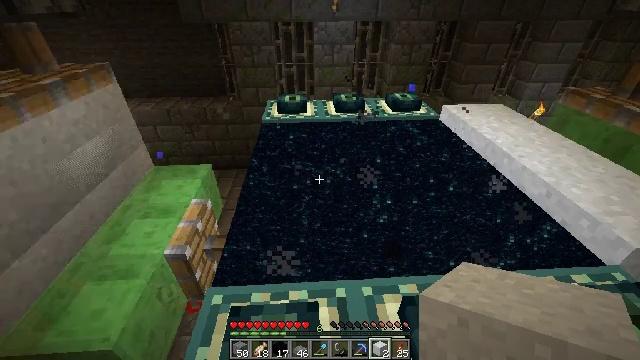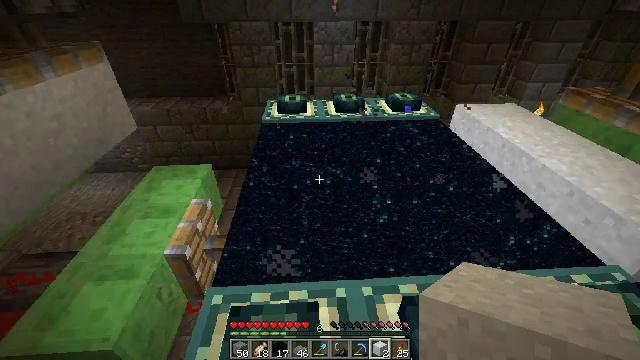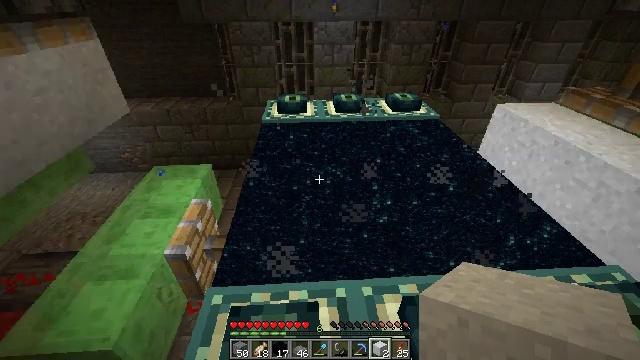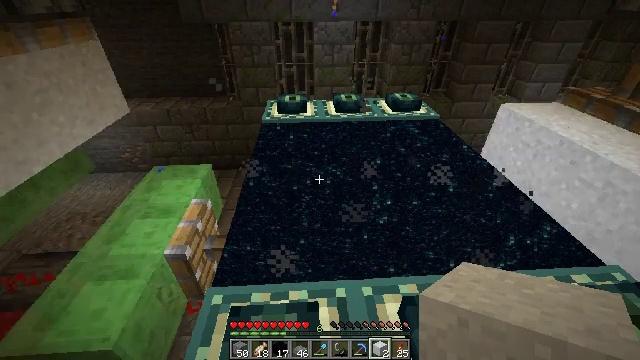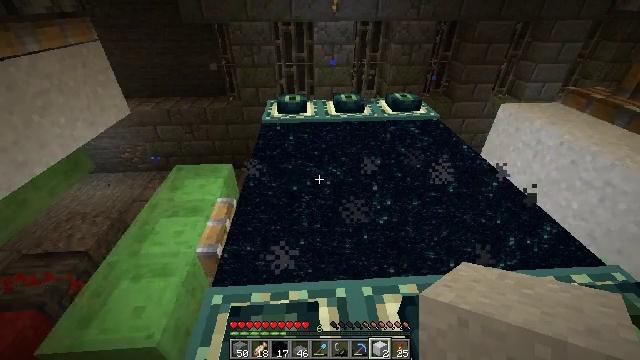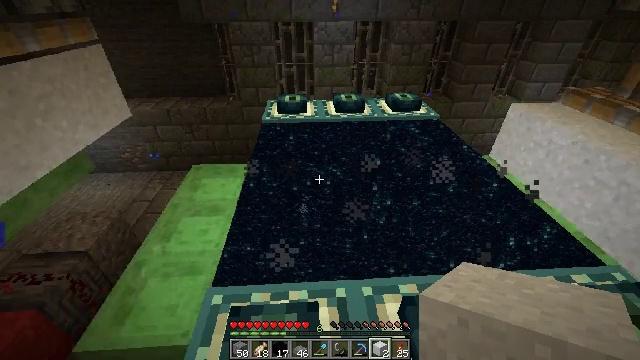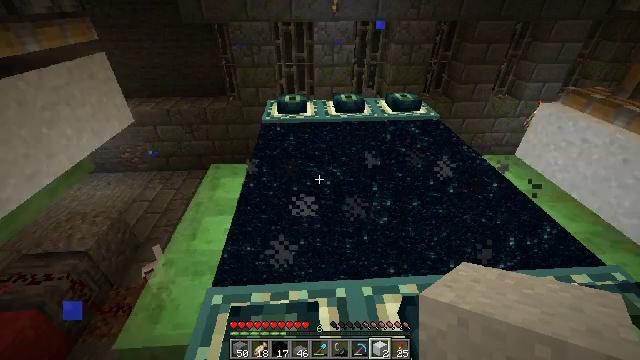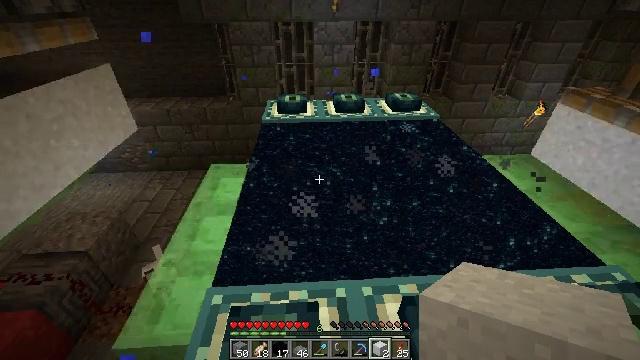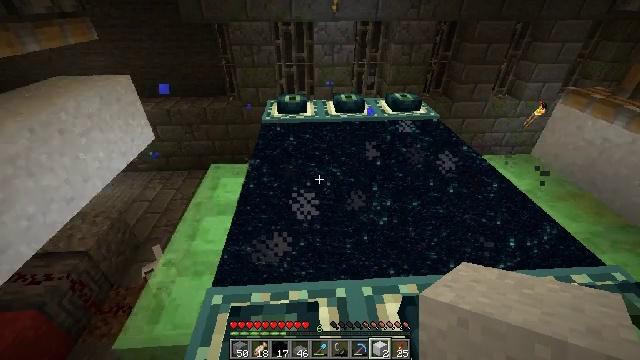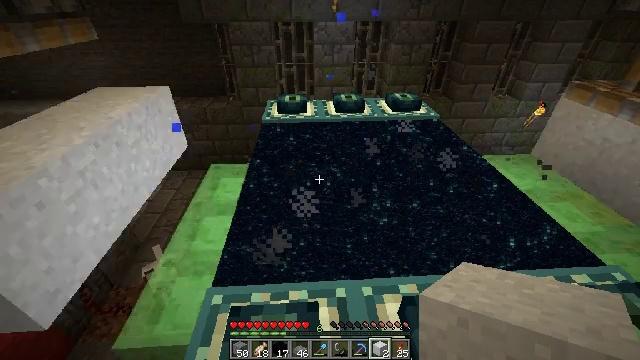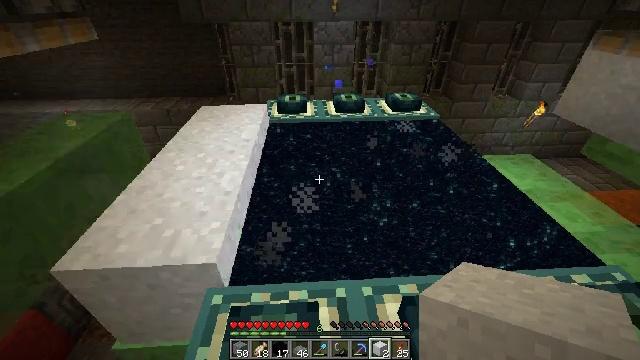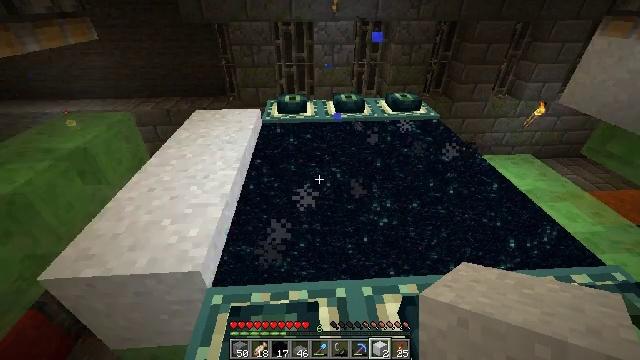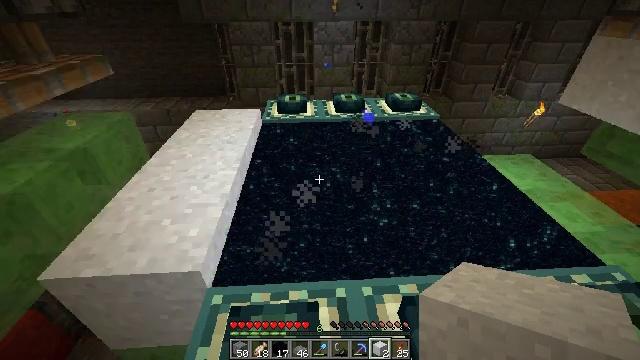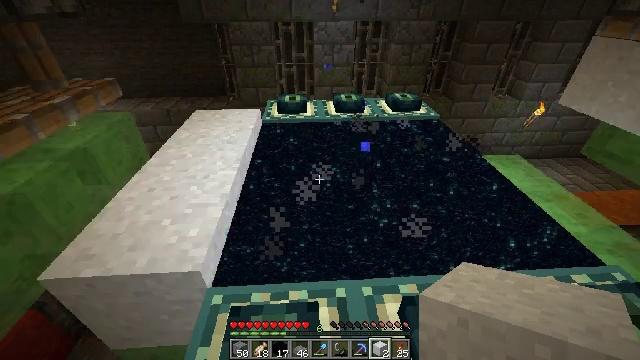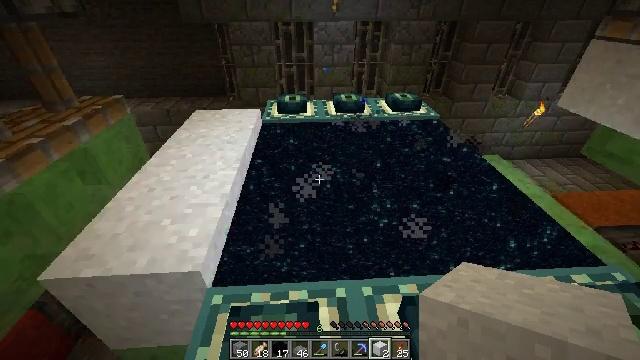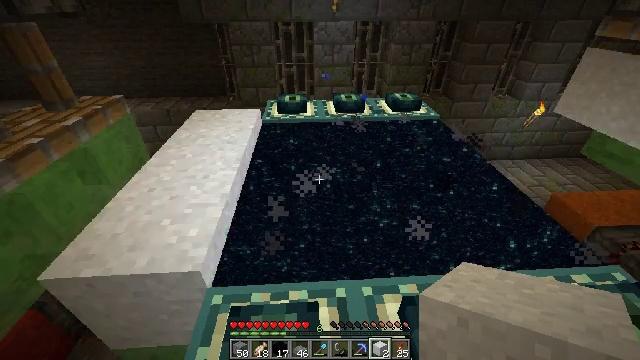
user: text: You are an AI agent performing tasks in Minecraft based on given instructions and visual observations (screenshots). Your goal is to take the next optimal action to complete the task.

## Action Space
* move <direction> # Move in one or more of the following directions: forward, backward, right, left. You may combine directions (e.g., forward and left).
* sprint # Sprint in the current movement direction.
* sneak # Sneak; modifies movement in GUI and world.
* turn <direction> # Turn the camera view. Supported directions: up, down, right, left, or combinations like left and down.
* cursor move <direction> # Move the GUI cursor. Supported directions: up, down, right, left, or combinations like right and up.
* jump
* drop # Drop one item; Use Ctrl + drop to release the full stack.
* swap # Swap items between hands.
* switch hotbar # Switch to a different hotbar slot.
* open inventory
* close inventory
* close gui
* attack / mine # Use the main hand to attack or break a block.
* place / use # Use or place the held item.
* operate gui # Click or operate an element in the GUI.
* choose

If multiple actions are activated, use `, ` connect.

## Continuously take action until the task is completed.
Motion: motion action
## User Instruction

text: Attack the white concrete powder to mine it.
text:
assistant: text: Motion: no_op
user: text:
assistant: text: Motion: no_op
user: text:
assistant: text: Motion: no_op
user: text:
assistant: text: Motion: no_op
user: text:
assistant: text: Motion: no_op
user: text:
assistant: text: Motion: no_op
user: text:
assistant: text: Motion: no_op
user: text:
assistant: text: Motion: no_op
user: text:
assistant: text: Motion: no_op
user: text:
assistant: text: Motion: no_op
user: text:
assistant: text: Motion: no_op
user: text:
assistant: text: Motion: no_op
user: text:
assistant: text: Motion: no_op
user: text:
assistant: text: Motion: no_op
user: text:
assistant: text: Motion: no_op
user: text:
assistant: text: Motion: no_op
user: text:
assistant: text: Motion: no_op
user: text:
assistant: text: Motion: no_op
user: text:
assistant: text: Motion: no_op
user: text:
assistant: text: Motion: no_op
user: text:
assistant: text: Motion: no_op
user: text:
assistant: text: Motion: no_op
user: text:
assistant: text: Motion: no_op
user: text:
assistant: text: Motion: no_op
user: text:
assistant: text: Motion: no_op
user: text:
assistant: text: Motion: no_op
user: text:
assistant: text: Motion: no_op
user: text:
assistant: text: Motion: no_op
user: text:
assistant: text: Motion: no_op
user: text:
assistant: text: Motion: no_op